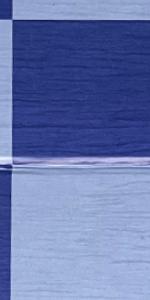
Label: Empty